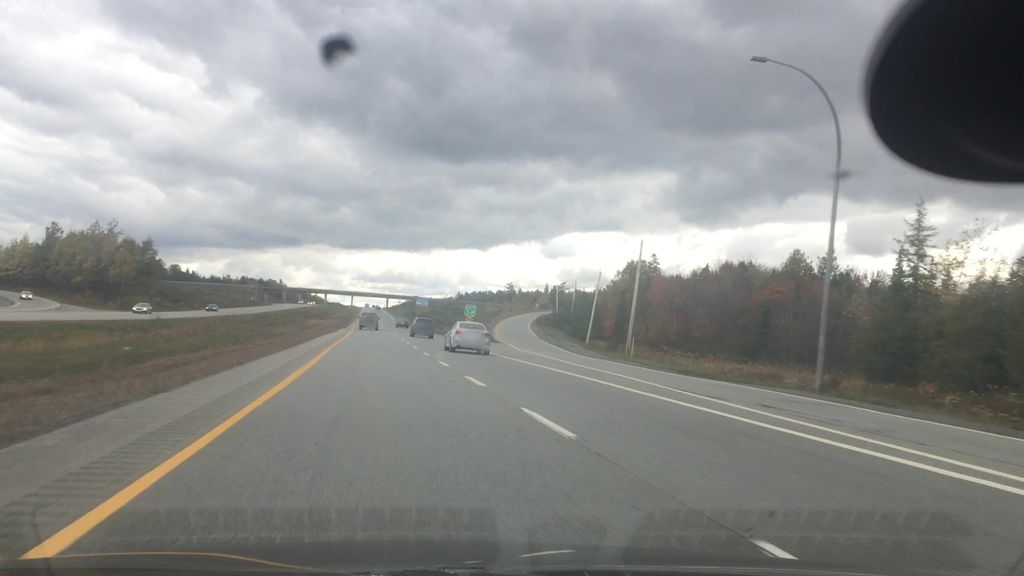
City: halifax